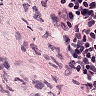
Metastatic tissue present: no